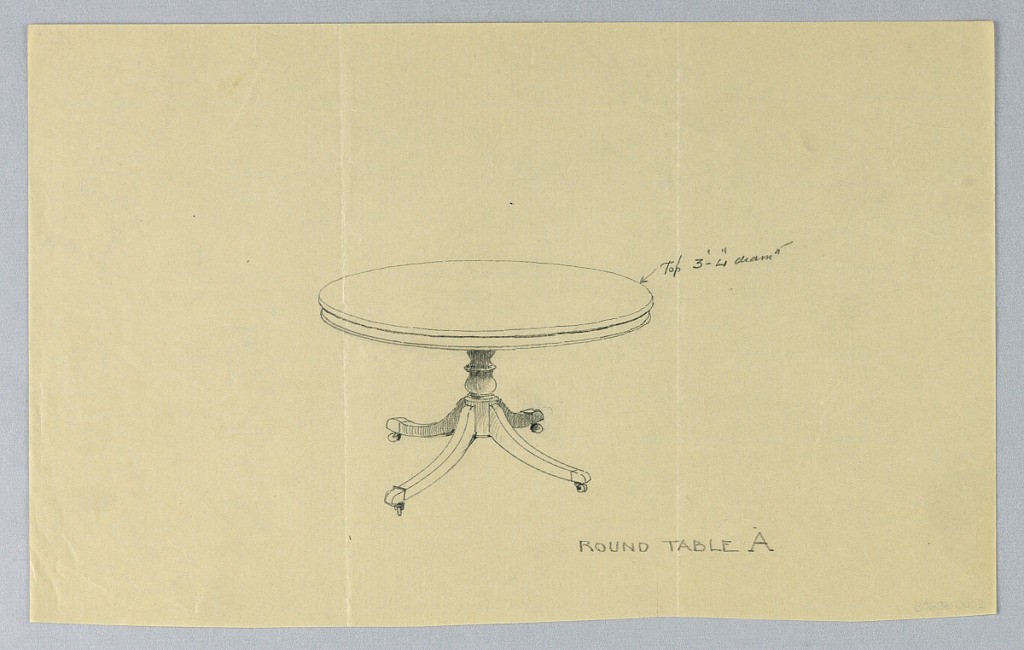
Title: Design for Round Table "A"
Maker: A.N. Davenport Co.
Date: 1900–05
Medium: Graphite on thin, cream paper
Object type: Drawing
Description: Round molded table raised on turned baluster-like support sitting on cylindrical base terminating in four splayed legs on casters.